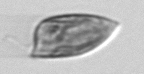
Label: Prorocentrum_dentatum